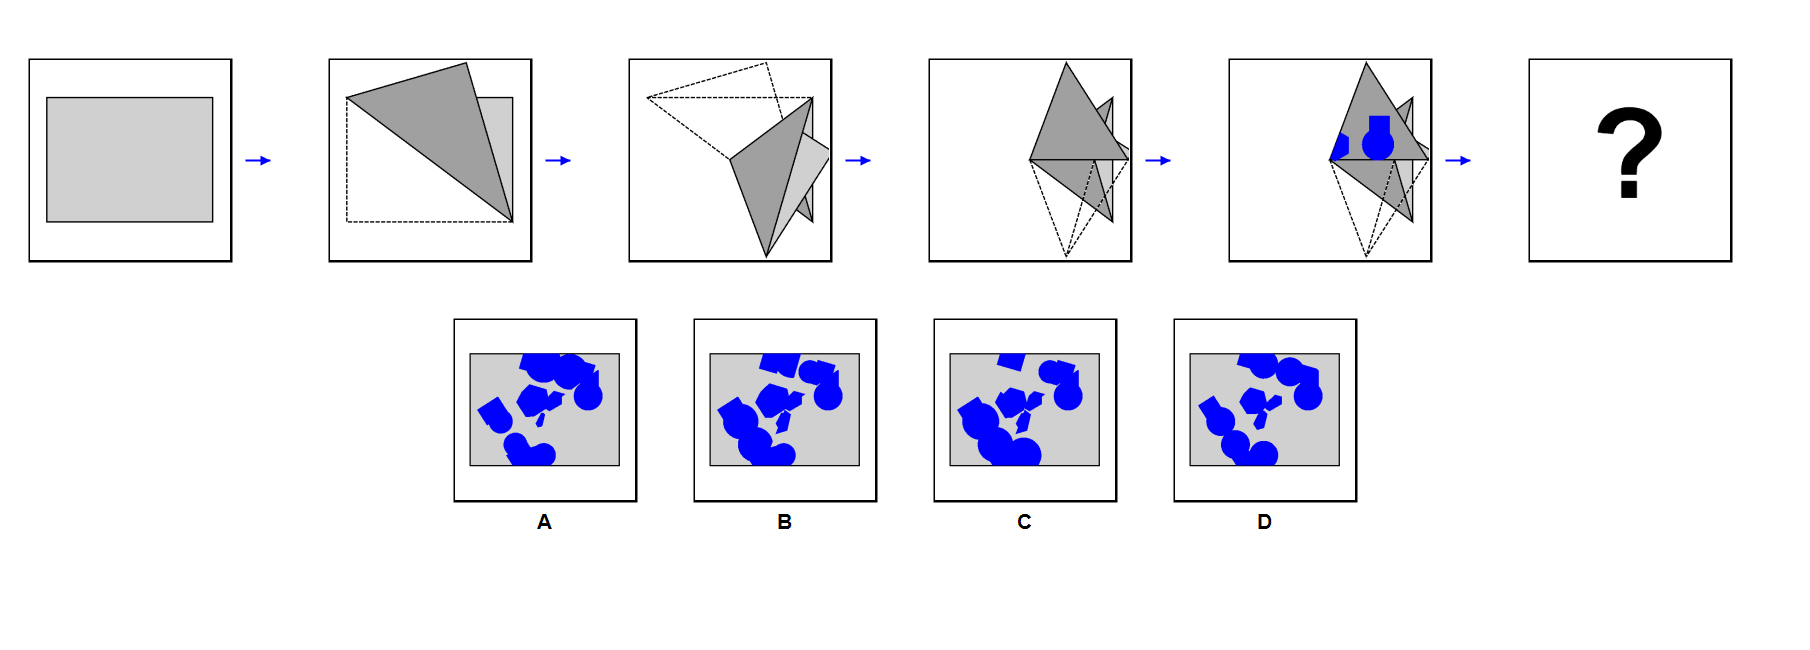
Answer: D